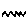
Label: zigzag